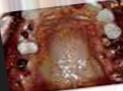
Condition: Caries